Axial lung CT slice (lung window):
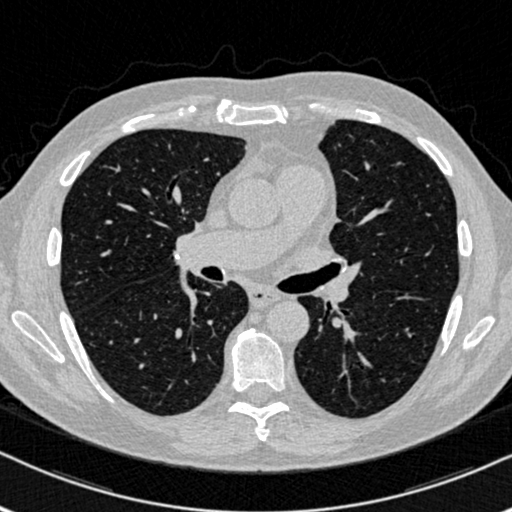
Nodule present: no